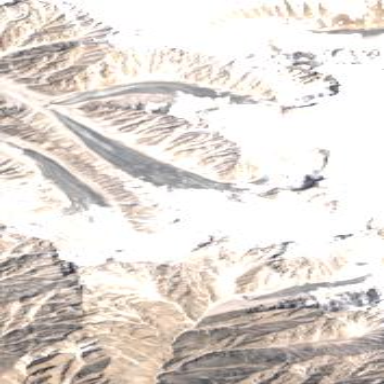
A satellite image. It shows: Stunning view of glacier.